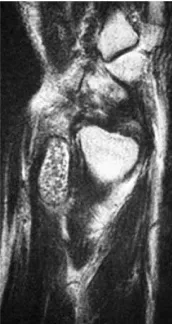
C: Sagittal T2-weighted MR image of the right distal forearm showed enlarged tendon sheaths and many small bodies with low signal intensity.
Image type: radiology (mri)